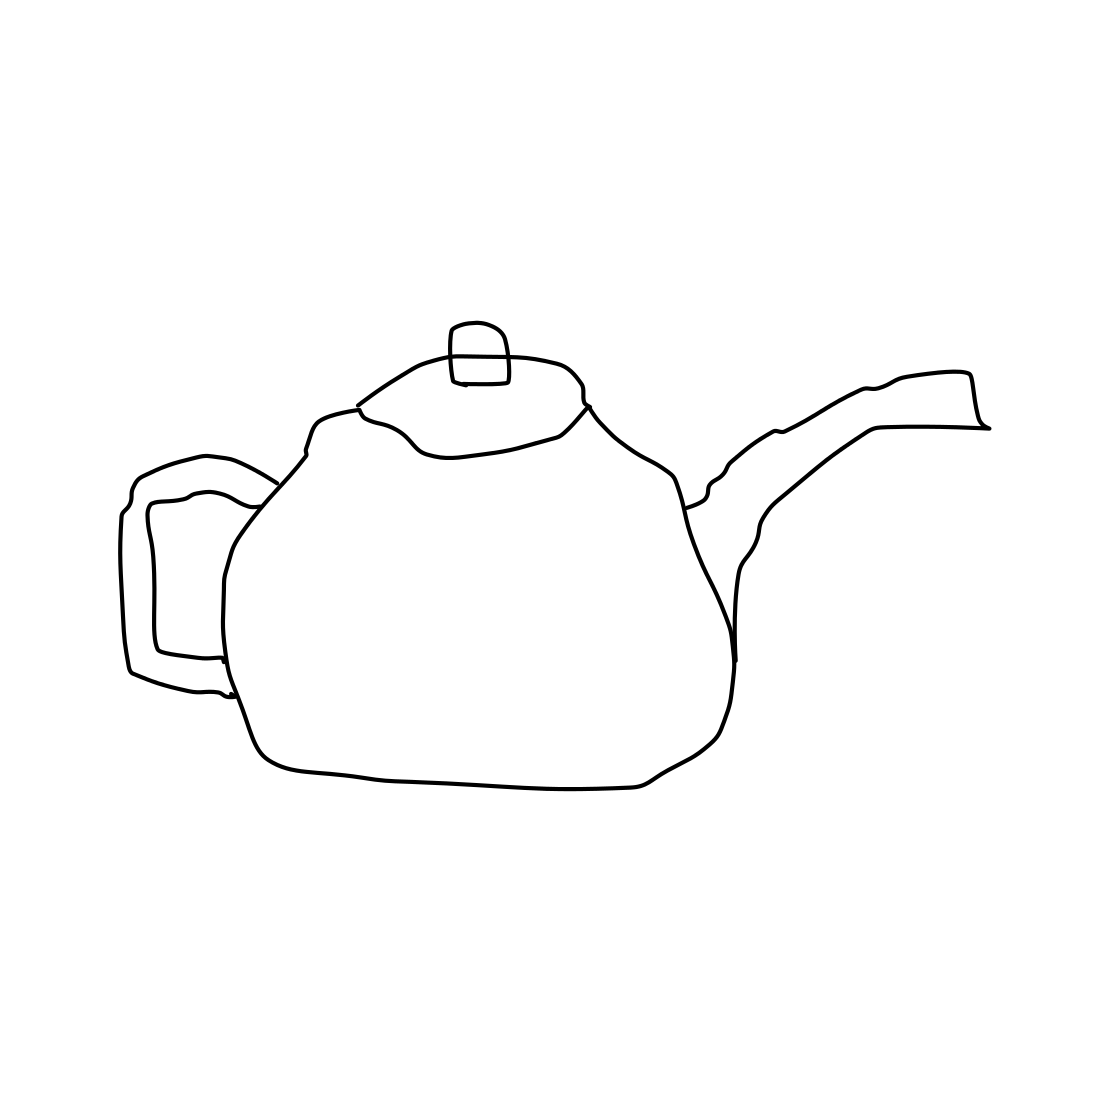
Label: teapot